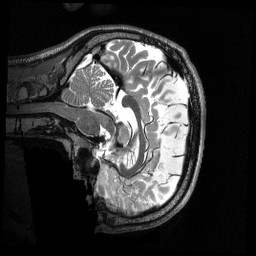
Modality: T2w
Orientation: sagittal
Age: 20
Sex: male
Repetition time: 3.2 s
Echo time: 0.563 s